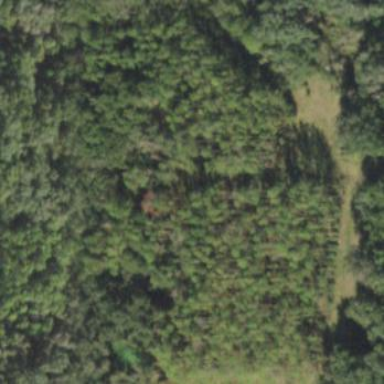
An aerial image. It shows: Forest dominated by needle-leaved trees.